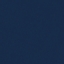
Land use / land cover class: SeaLake